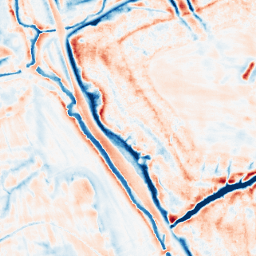
Category: edge_preserving
Decomposition family: bilateral
Decomposition parameters: d: 21
sigma_color: 75
sigma_space: 100
Upsampling method: sinc_blackman
Upsampling parameters: scale: 8
kernel_size: 16
Upsampling scale: 8